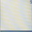
Piece: xx